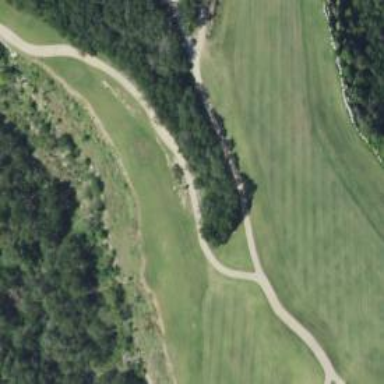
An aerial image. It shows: Path for both road and golf.